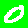
Digit: 0